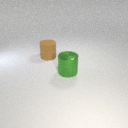
large brown rubber cylinder to the left of large green metal cylinder